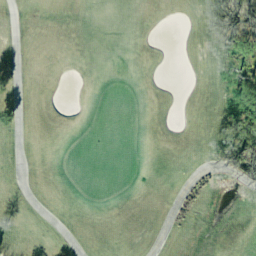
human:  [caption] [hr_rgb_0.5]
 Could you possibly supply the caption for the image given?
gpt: There are turfs and some bunkers and withered trees in the golf course .

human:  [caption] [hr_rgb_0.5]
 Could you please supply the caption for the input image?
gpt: A part of a golf course with green turfs and some bunkers and withered trees .

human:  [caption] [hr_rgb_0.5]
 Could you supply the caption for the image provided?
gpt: A part of a golf course with green turfs and some bunkers and a trail go through the turfs .

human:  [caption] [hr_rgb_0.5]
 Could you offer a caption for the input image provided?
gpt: This is a part of a golf course with green turfs and some bunkers and a trail go through the turfs .

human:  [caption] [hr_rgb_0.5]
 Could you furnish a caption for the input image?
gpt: Green turfs and some bunkers and a trail go through the turfs in the golf course .